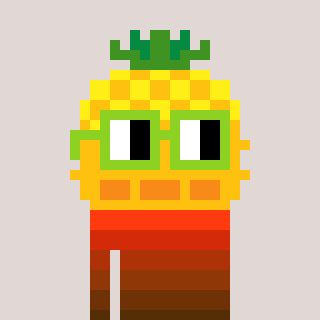
a pixel art character with square light green glasses, a pineapple-shaped head and a darkpink-colored body on a warm background